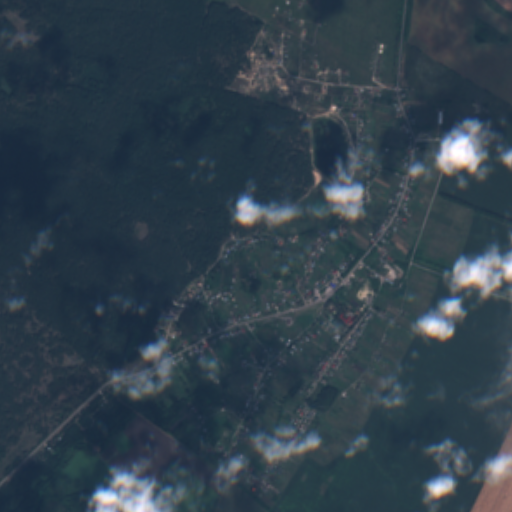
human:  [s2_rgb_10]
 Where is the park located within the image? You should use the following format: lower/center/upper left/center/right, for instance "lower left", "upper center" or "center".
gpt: The park is located in the upper right of the image.
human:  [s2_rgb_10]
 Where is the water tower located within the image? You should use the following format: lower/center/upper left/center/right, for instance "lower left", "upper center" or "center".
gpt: The water tower is located in the lower center of the image.
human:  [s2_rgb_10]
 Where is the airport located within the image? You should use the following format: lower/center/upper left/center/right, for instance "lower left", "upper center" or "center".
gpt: There is no airport in the image.